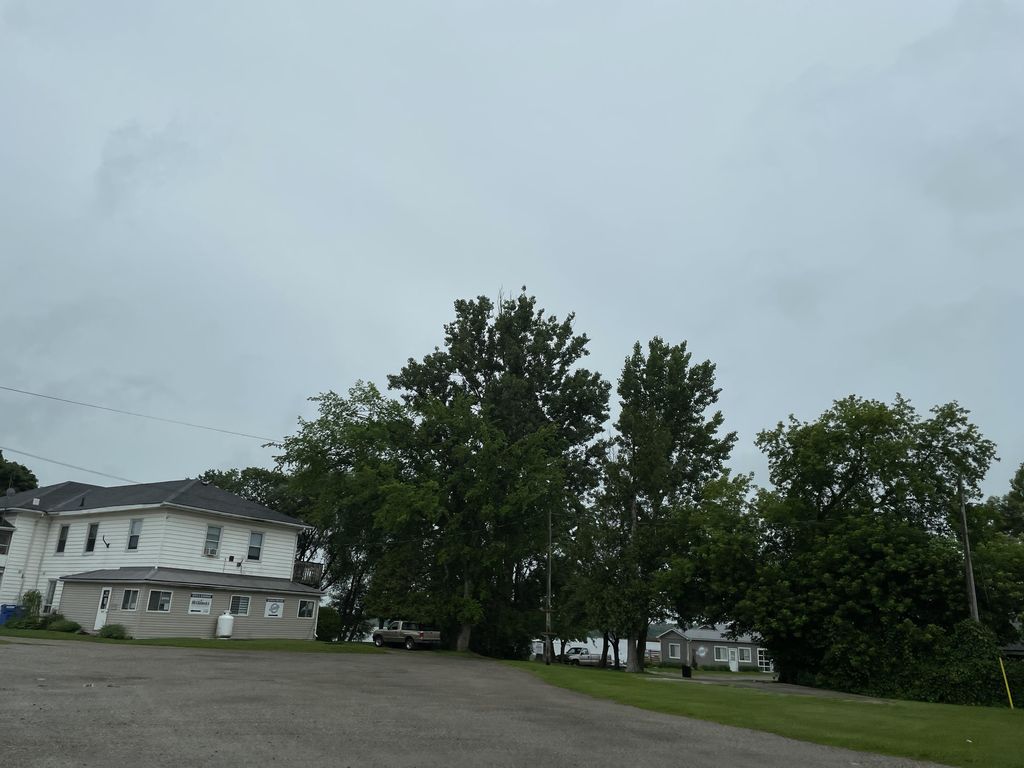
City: kitchener-waterloo